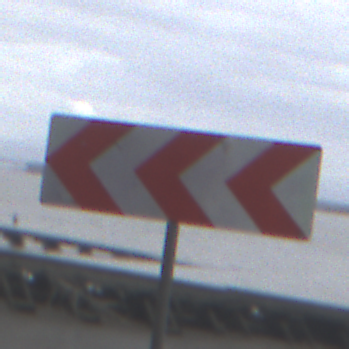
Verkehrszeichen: RichtungstafelnInKurvenGrossRechts
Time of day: Midday
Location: Outdoor (Suburban)
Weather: Overcast
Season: NotSpecified
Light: Natural